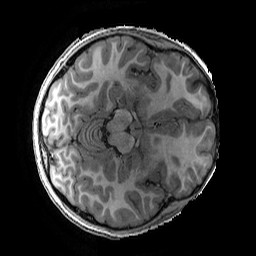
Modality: T1w
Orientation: axial
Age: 18
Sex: male
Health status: ill
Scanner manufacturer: ge
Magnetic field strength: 3 T
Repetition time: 0.007664 s
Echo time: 0.00342 s